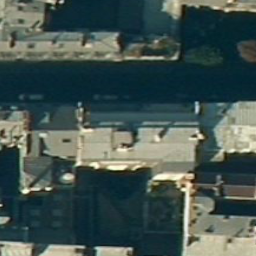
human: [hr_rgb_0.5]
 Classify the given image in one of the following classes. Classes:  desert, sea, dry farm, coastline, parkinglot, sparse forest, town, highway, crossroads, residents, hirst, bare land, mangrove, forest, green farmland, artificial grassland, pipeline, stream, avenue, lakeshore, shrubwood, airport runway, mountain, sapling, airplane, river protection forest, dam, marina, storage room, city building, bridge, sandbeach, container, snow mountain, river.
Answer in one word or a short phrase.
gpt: city building